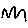
Label: zigzag